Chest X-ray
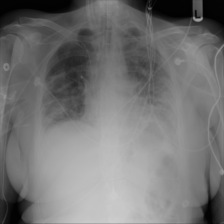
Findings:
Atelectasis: negative
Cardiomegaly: negative
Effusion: negative
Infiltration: positive
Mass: negative
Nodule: negative
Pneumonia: negative
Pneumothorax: negative
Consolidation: positive
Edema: negative
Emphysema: negative
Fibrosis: negative
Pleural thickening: negative
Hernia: negative